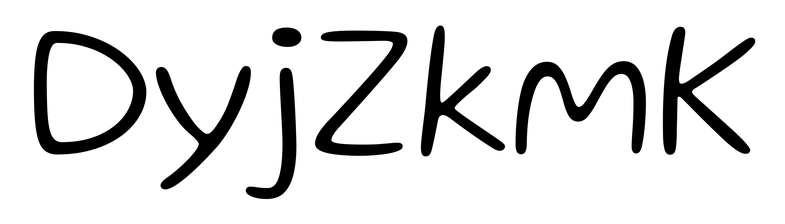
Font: Gluten_ExtraLight